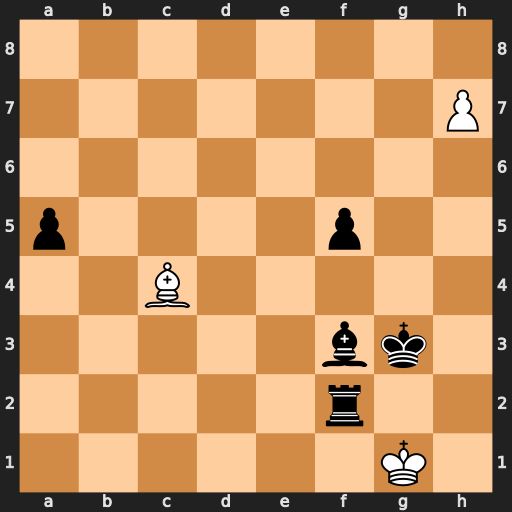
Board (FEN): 8/7P/8/p4p2/2B5/5bk1/5r2/6K1
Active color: w
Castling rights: -
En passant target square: -
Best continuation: h8=Q Rg2+ Kf1